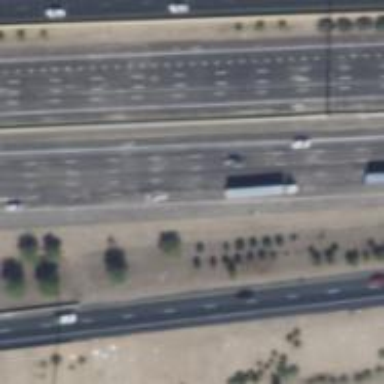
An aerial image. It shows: Motorway.